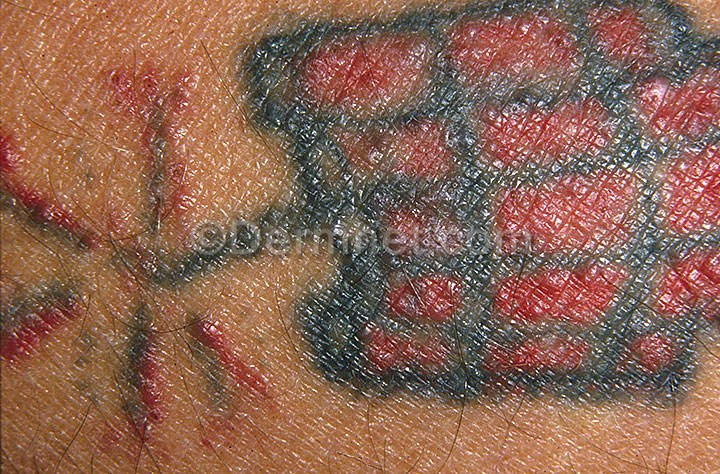
Disease: Poison Ivy Photos and other Contact Dermatitis